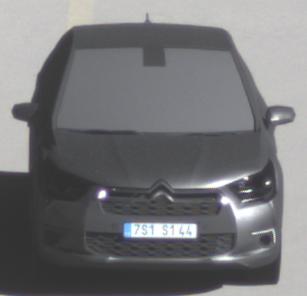
Make: Citroen
Model: DS 4 VTi 120
Detailed model: DS 4
Model produced from: 2011/05
Model produced until: 2015/01
Doors: 5
Color: gray
Road condition: dry road
Daytime: midday
Contrast: high contrast